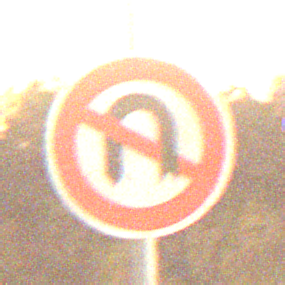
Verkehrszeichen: VerbotWenden
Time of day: Night
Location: Outdoor (Nature)
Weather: Clear
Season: NotSpecified
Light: Natural